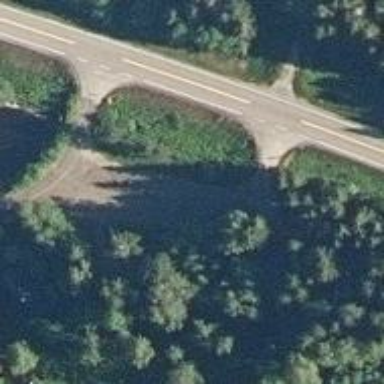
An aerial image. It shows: Unclassified road.